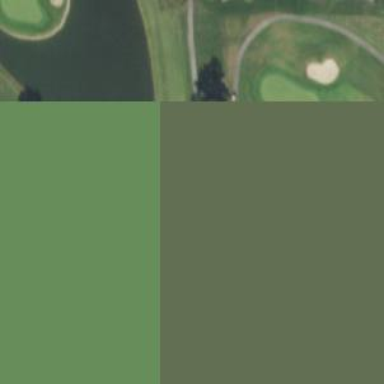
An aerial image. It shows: Water hazard on golf course.